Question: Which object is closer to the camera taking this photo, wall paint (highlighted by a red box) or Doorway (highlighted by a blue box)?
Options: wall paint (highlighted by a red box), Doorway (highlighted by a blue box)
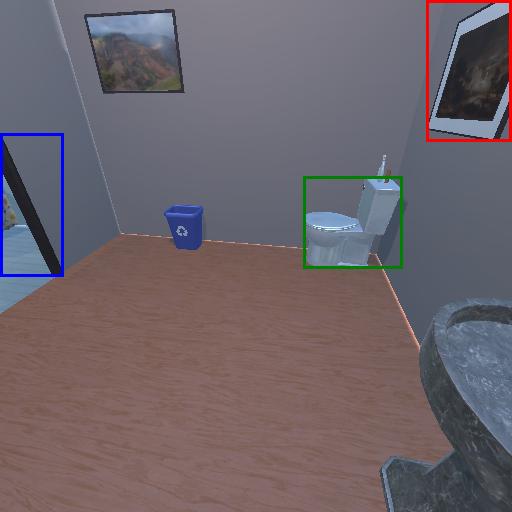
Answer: wall paint (highlighted by a red box)